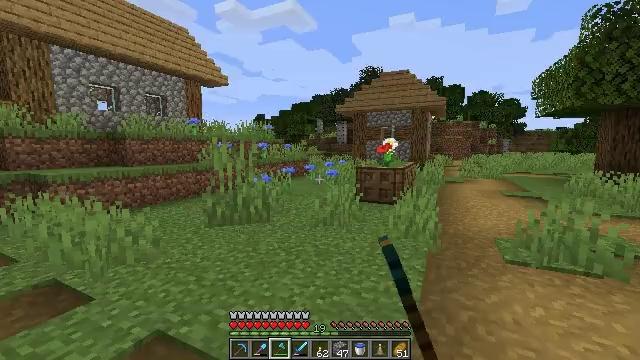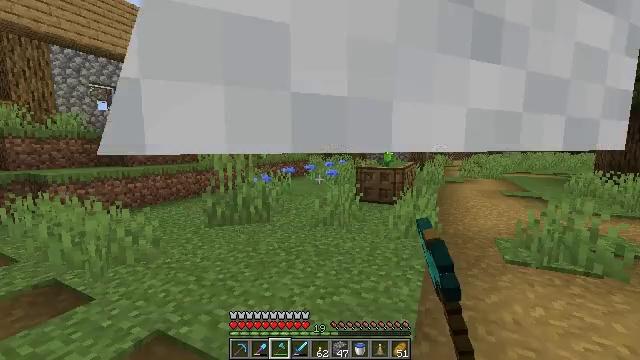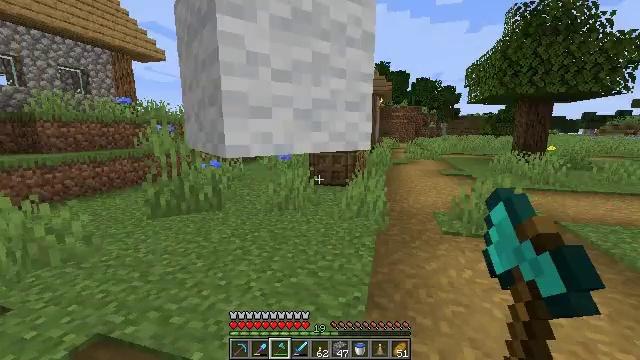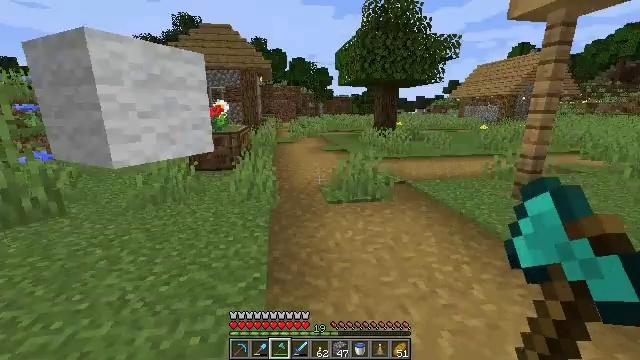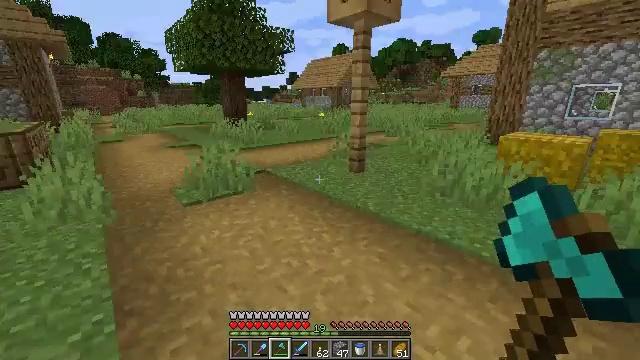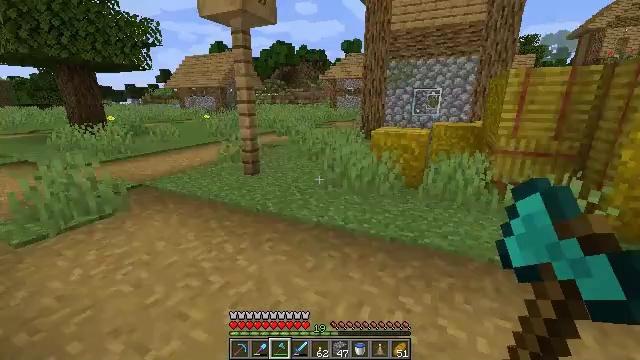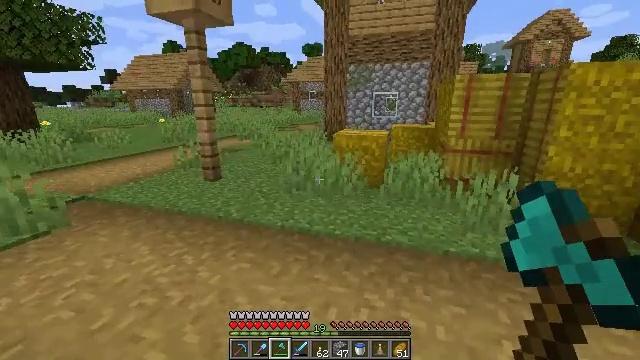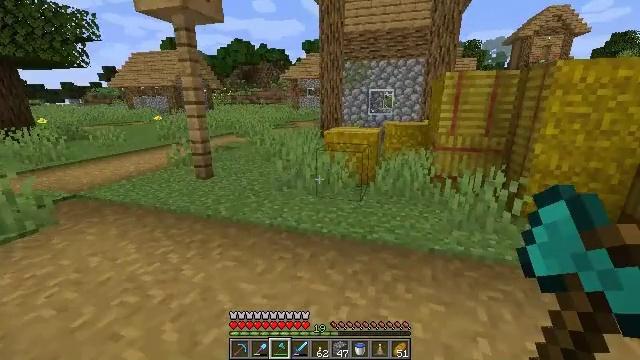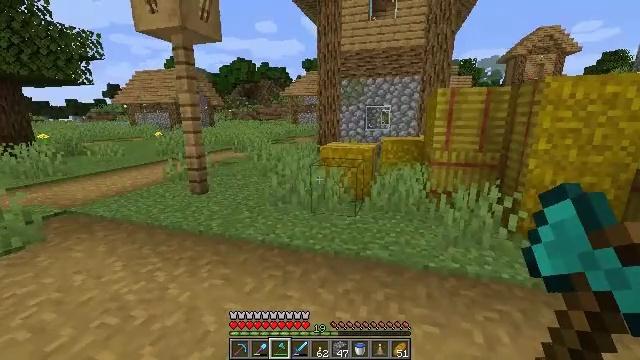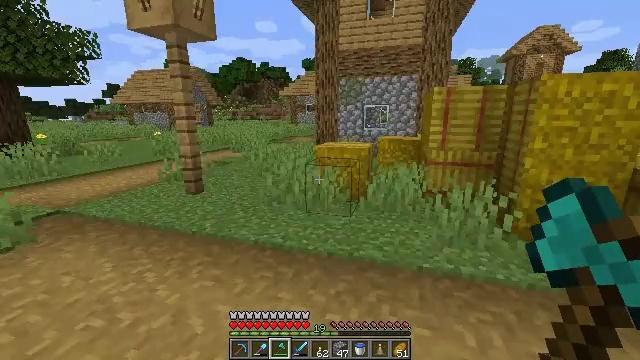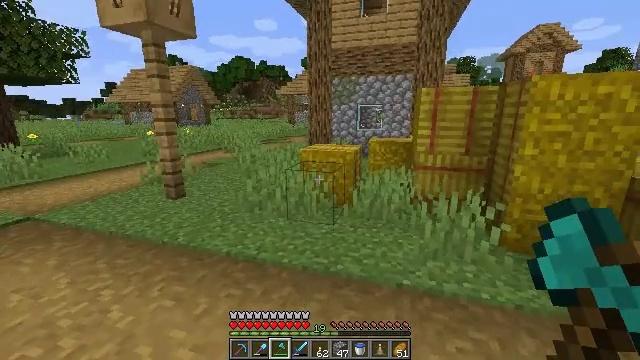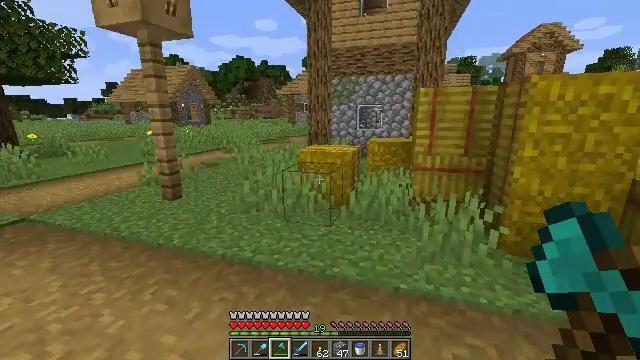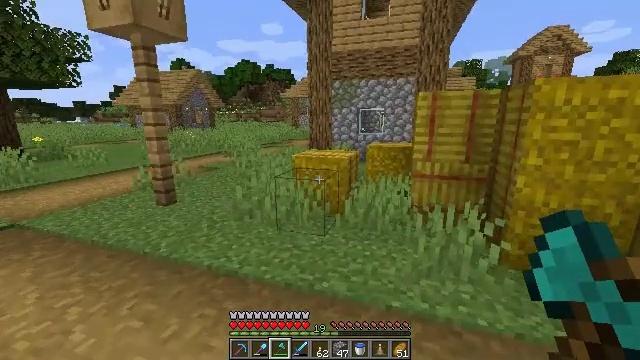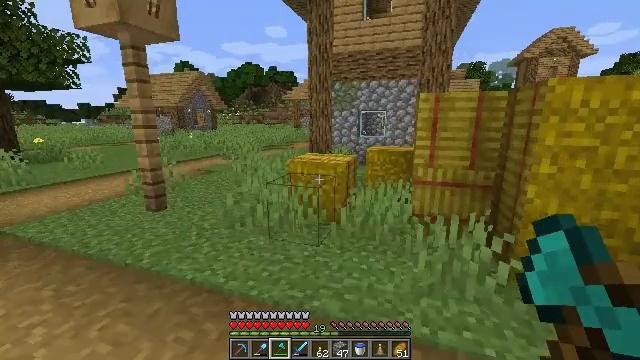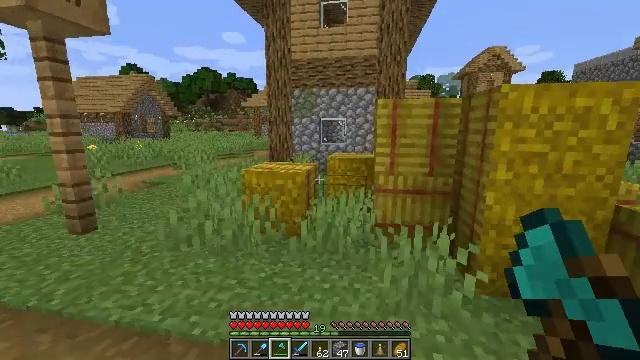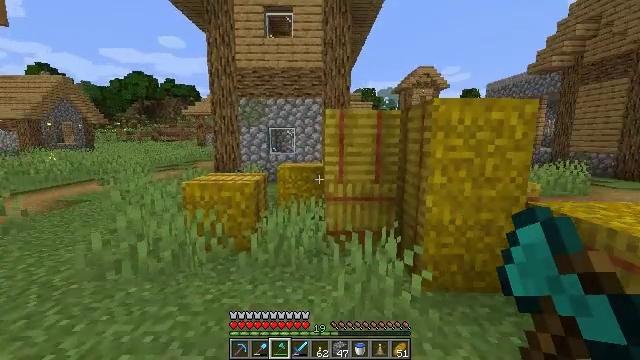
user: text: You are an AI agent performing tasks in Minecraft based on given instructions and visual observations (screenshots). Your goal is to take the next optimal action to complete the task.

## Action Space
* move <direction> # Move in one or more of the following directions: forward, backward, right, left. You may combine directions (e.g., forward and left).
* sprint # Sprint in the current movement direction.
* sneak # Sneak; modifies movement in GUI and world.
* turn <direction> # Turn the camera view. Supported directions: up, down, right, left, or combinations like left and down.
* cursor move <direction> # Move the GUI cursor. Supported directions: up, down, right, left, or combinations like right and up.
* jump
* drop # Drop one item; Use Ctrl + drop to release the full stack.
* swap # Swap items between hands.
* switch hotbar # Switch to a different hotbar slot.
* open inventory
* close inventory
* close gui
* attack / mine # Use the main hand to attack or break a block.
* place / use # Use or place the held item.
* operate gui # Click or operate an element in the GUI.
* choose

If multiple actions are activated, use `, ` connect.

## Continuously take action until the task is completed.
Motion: motion action
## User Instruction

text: Collect a hay block for crafting.
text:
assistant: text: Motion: no_op
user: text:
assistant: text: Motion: turn right and down
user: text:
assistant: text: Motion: turn right and down
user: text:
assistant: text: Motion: turn right and down
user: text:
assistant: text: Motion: turn right
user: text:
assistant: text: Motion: move right, turn right
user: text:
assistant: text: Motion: move right
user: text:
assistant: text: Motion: move forward and move right, turn up
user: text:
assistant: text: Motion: move forward and move right
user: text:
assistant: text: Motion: move forward and move right
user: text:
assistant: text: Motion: move forward and move right
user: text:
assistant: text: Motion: move forward, turn left
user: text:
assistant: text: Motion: move forward
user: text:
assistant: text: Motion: move forward, turn right and up
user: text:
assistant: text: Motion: move forward, turn right and up
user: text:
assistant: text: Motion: move forward, turn right and up
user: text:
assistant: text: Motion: move forward, turn right and up
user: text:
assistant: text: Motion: no_op
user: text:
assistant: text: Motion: no_op
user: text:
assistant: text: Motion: move forward
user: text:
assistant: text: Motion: move forward
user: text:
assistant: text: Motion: move forward
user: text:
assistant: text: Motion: move forward
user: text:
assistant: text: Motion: move forward, attack / mine
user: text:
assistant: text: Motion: turn right, attack / mine
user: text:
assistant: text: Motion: turn right and down, attack / mine
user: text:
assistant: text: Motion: turn right, attack / mine
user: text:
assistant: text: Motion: turn right, attack / mine
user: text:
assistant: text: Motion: attack / mine
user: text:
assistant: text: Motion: turn right and down, attack / mine